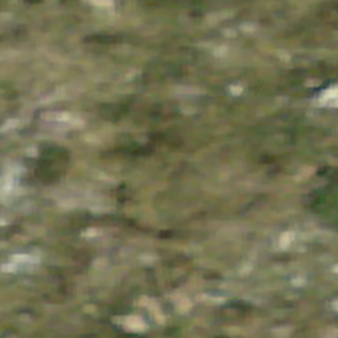
Label: other